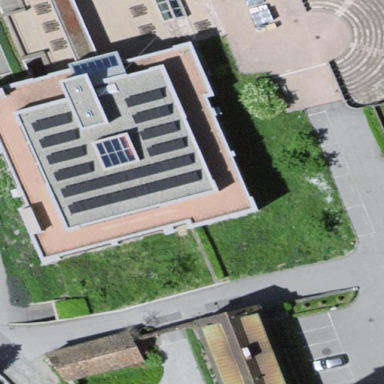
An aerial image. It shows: School building.